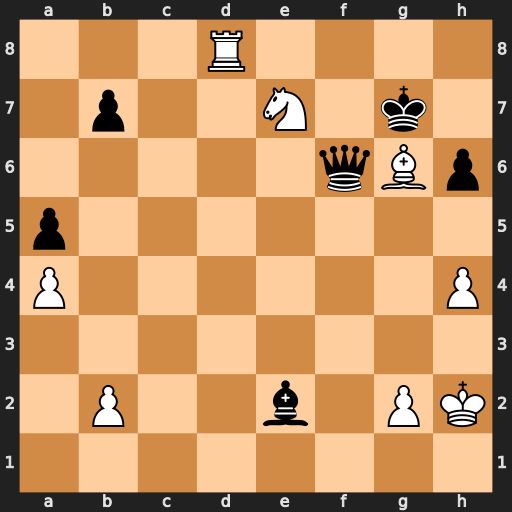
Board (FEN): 3R4/1p2N1k1/5qBp/p7/P6P/8/1P2b1PK/8
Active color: w
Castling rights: -
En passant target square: -
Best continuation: Rg8#